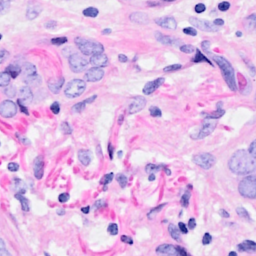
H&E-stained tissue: Breast